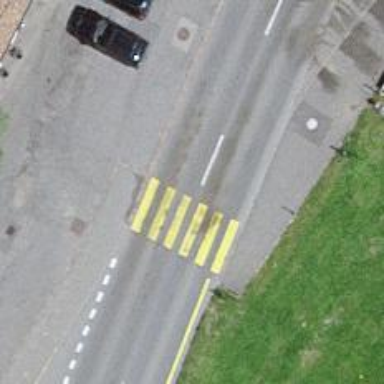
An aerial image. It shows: Uncontrolled zebra crossing on the road.